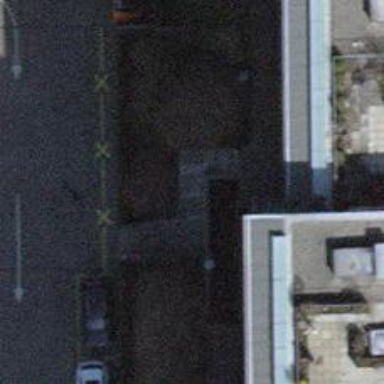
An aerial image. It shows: Road with steps.